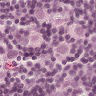
Metastatic tissue present: yes